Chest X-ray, PA view. Patient: 34 years old, sex F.
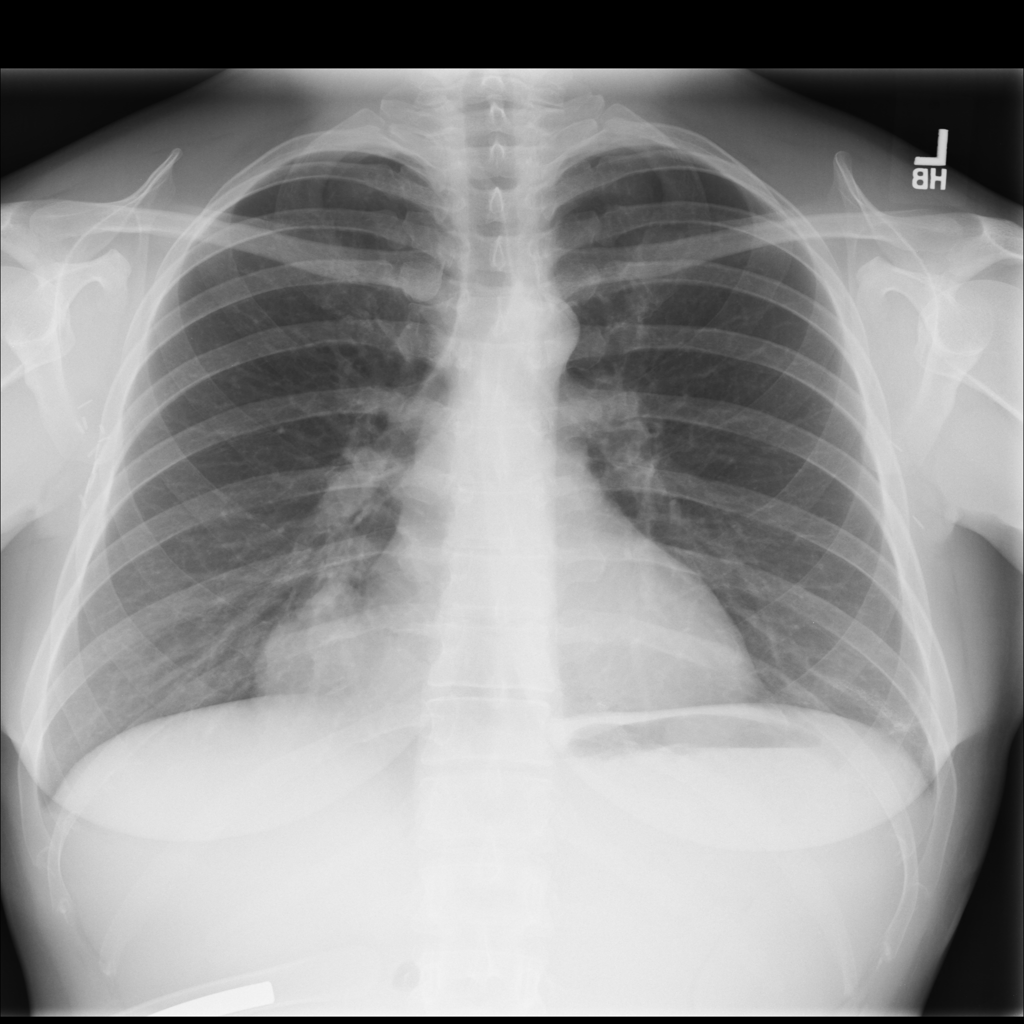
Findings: Mass, Nodule